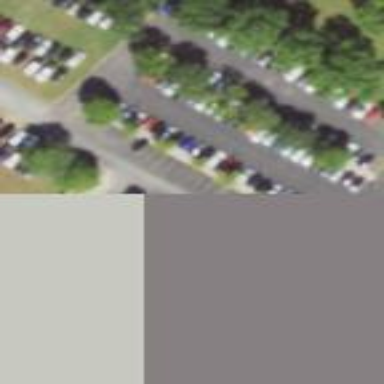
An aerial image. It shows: Parking area.